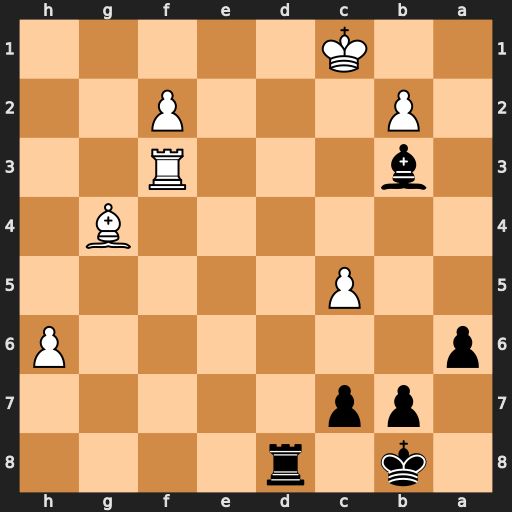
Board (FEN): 1k1r4/1pp5/p6P/2P5/6B1/1b3R2/1P3P2/2K5
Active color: b
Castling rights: -
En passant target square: -
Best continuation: Rd1#